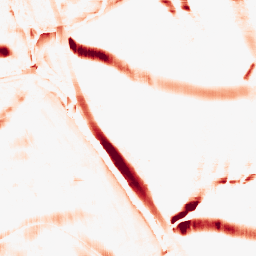
Category: morphological
Decomposition family: rolling_ball
Decomposition parameters: radius: 10
Upsampling method: bspline
Upsampling parameters: scale: 4
Upsampling scale: 4